Question: I'm trying to display image in 'WebBrowser' control with this code:
'''
string captcha = "<img src="http://www.reddit.com/captcha/{0}/.png" border="0"></img>";
webBrowser1.DocumentText = String.Format(captcha, iden);
'''
but it looks like this. Look at only the top image. There is white space on top-left and image is moved down-right.

I have tried 'border=0; padding=0; vertical-align:top;' inside img and body tag and nothing works.
Is there a way to remove that space?
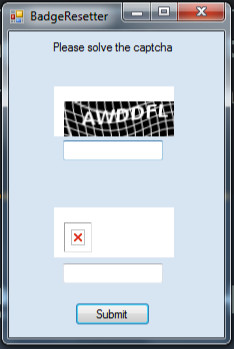
Answer: The <html> and <body> elements have padding/margins. Try this:
'''
string captcha = "<style>html, body {{ padding: 0; margin: 0 }}</style><img src="http://www.reddit.com/captcha/{0}/.png" border="0"></img>";
webBrowser1.DocumentText = String.Format(captcha, iden);
'''